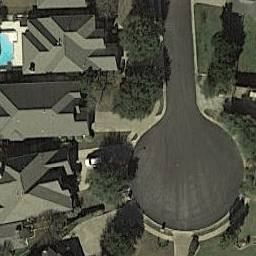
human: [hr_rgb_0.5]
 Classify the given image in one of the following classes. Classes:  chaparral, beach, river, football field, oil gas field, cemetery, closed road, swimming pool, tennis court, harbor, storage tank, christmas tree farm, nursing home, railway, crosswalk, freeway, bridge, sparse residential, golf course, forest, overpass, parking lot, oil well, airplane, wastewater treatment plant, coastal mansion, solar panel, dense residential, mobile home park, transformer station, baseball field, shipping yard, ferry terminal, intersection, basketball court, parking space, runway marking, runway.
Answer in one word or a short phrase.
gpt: closed road